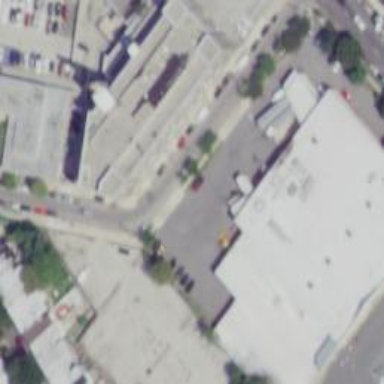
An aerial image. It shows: Car repair shop located in building.